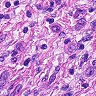
Metastatic tissue present: yes